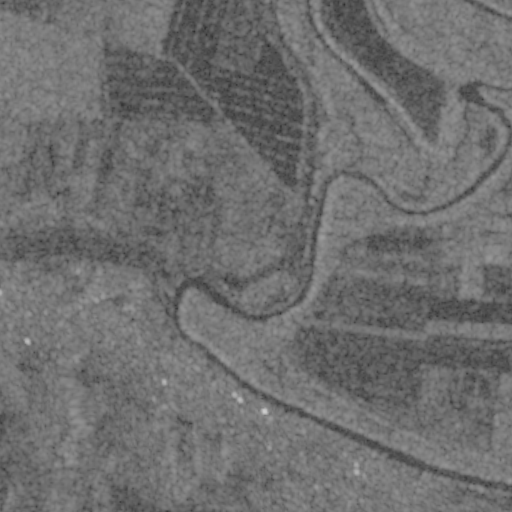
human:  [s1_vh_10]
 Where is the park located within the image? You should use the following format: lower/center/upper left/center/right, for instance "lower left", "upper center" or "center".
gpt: The park is located in the lower left of the image.
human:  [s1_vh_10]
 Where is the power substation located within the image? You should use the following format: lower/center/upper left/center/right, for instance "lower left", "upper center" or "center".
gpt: The power substation is located in the lower left of the image.
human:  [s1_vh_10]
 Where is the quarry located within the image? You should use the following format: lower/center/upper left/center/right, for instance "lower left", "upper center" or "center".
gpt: There is no quarry in the image.

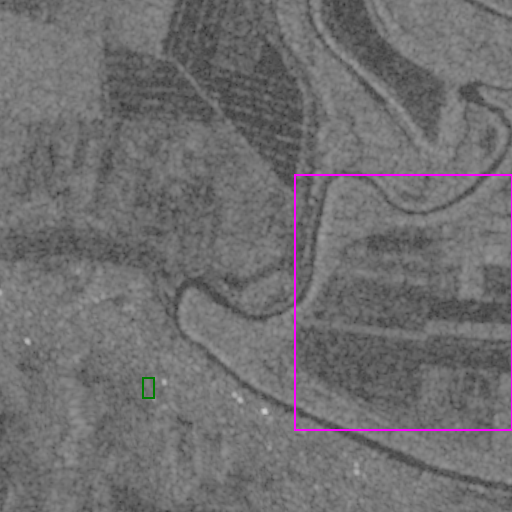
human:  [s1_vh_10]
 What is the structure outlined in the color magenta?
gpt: The structure outlined in magenta is a crop field.
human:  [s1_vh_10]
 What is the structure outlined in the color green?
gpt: The structure outlined in green is a park.
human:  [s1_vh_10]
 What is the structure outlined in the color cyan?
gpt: There is no cyan outline.